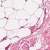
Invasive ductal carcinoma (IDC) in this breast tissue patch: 0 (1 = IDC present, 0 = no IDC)